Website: home-depot
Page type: account-dashboard
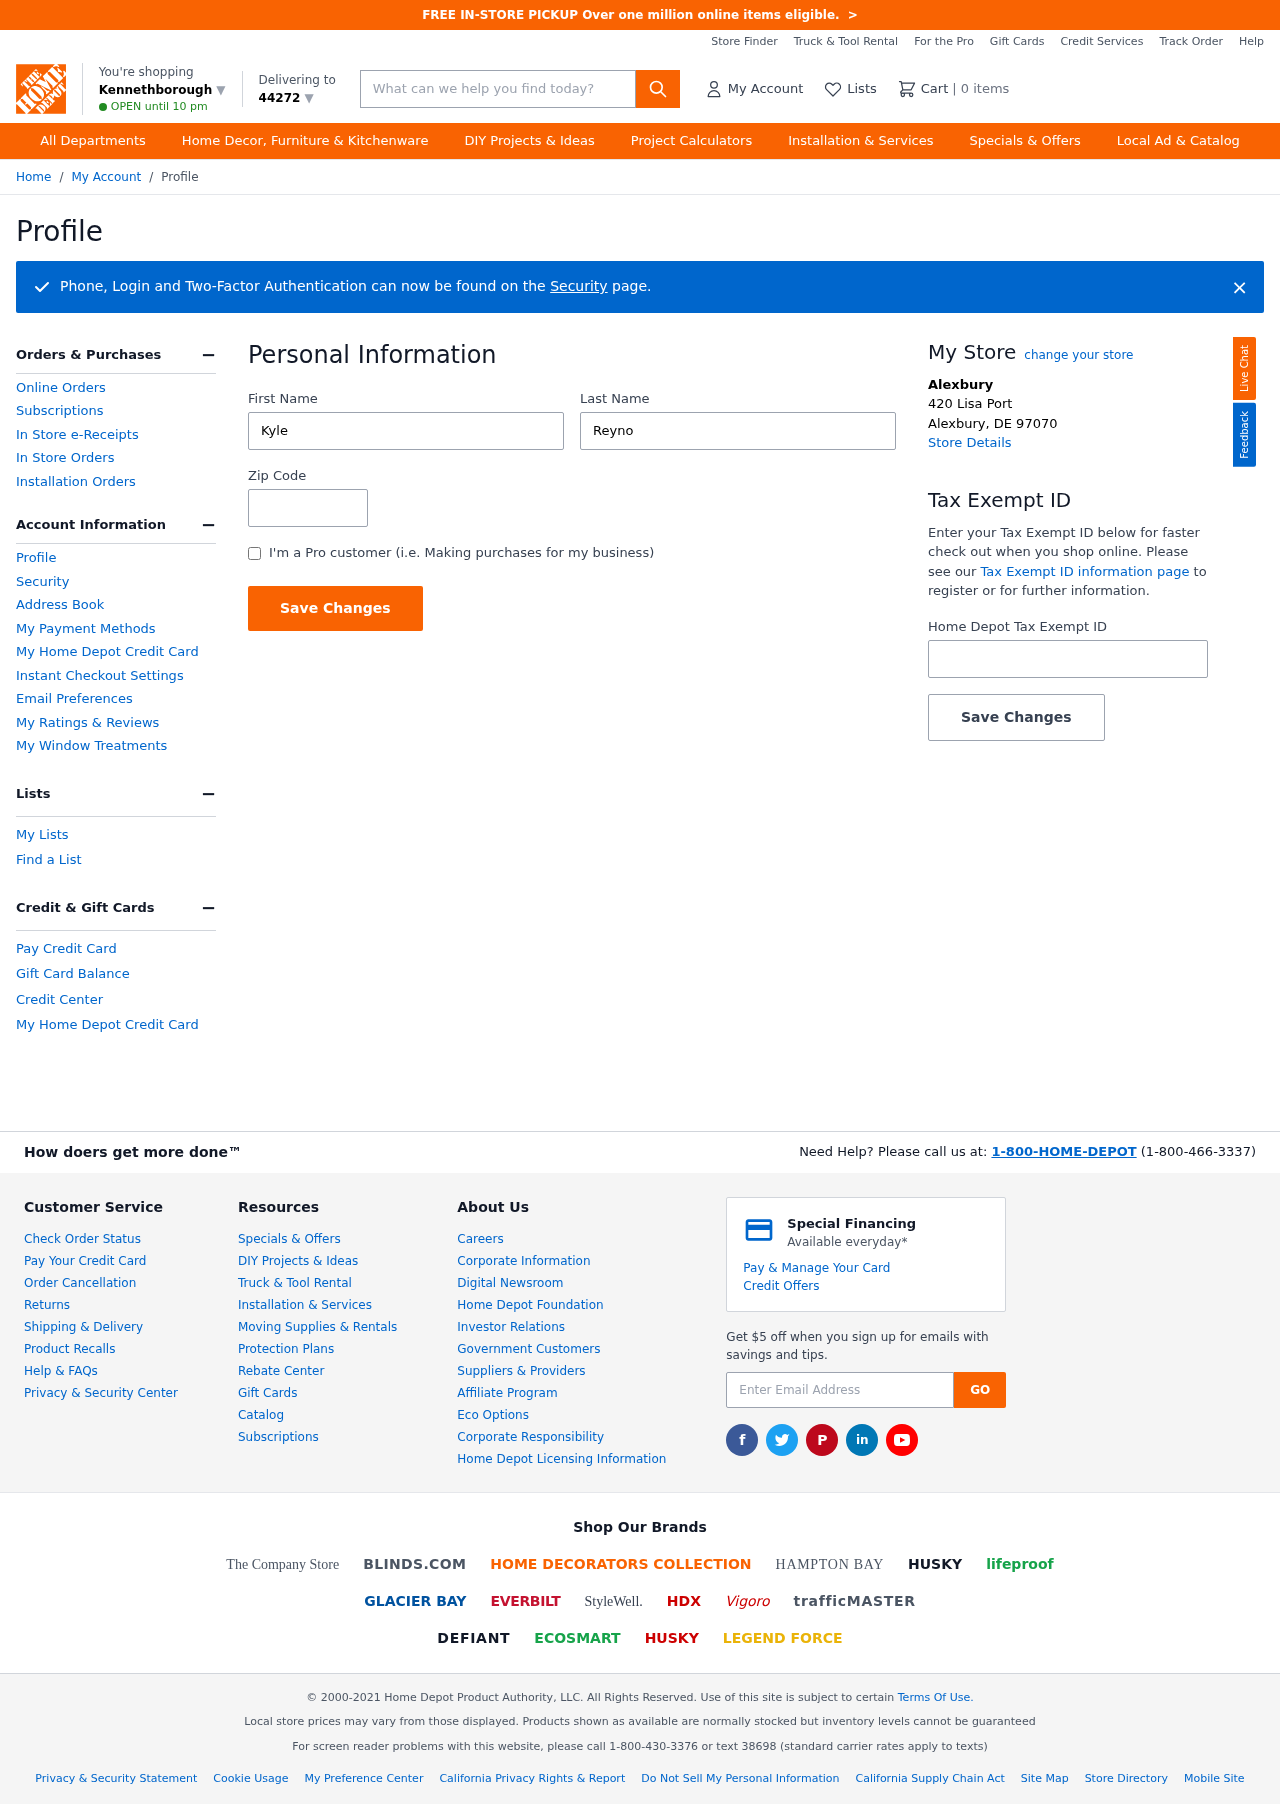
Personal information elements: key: PII_CITY
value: Kennethborough ▼
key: PII_FIRSTNAME
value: Kyle
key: PII_LASTNAME
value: Reynolds
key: PII_LOCATION1_CITY
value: Alexbury
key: PII_LOCATION1_CITY_STATE_ZIP
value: Alexbury, DE 97070
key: PII_LOCATION1_STREET
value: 420 Lisa Port
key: PII_POSTCODE
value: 44272 ▼
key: PII_POSTCODE
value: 44272
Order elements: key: ORDER_NUM_ITEMS
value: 0
Search elements: key: HEADER_SEARCH
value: What can we help you find today?